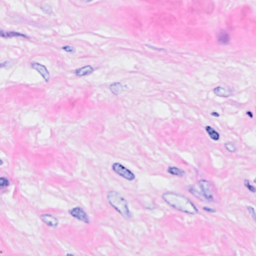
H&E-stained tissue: Breast